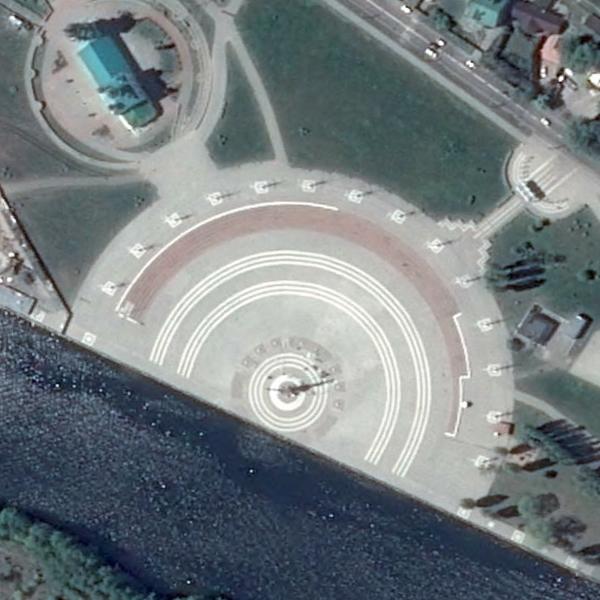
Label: Square